Question: I am testing out my appengine app and I have not been able to see any stat on the Dashboard for a couple of hours already. There is nothing on the graph. The app has been running for a while (79% of a frontend instance hours) The URIs being called from has been completely blank.

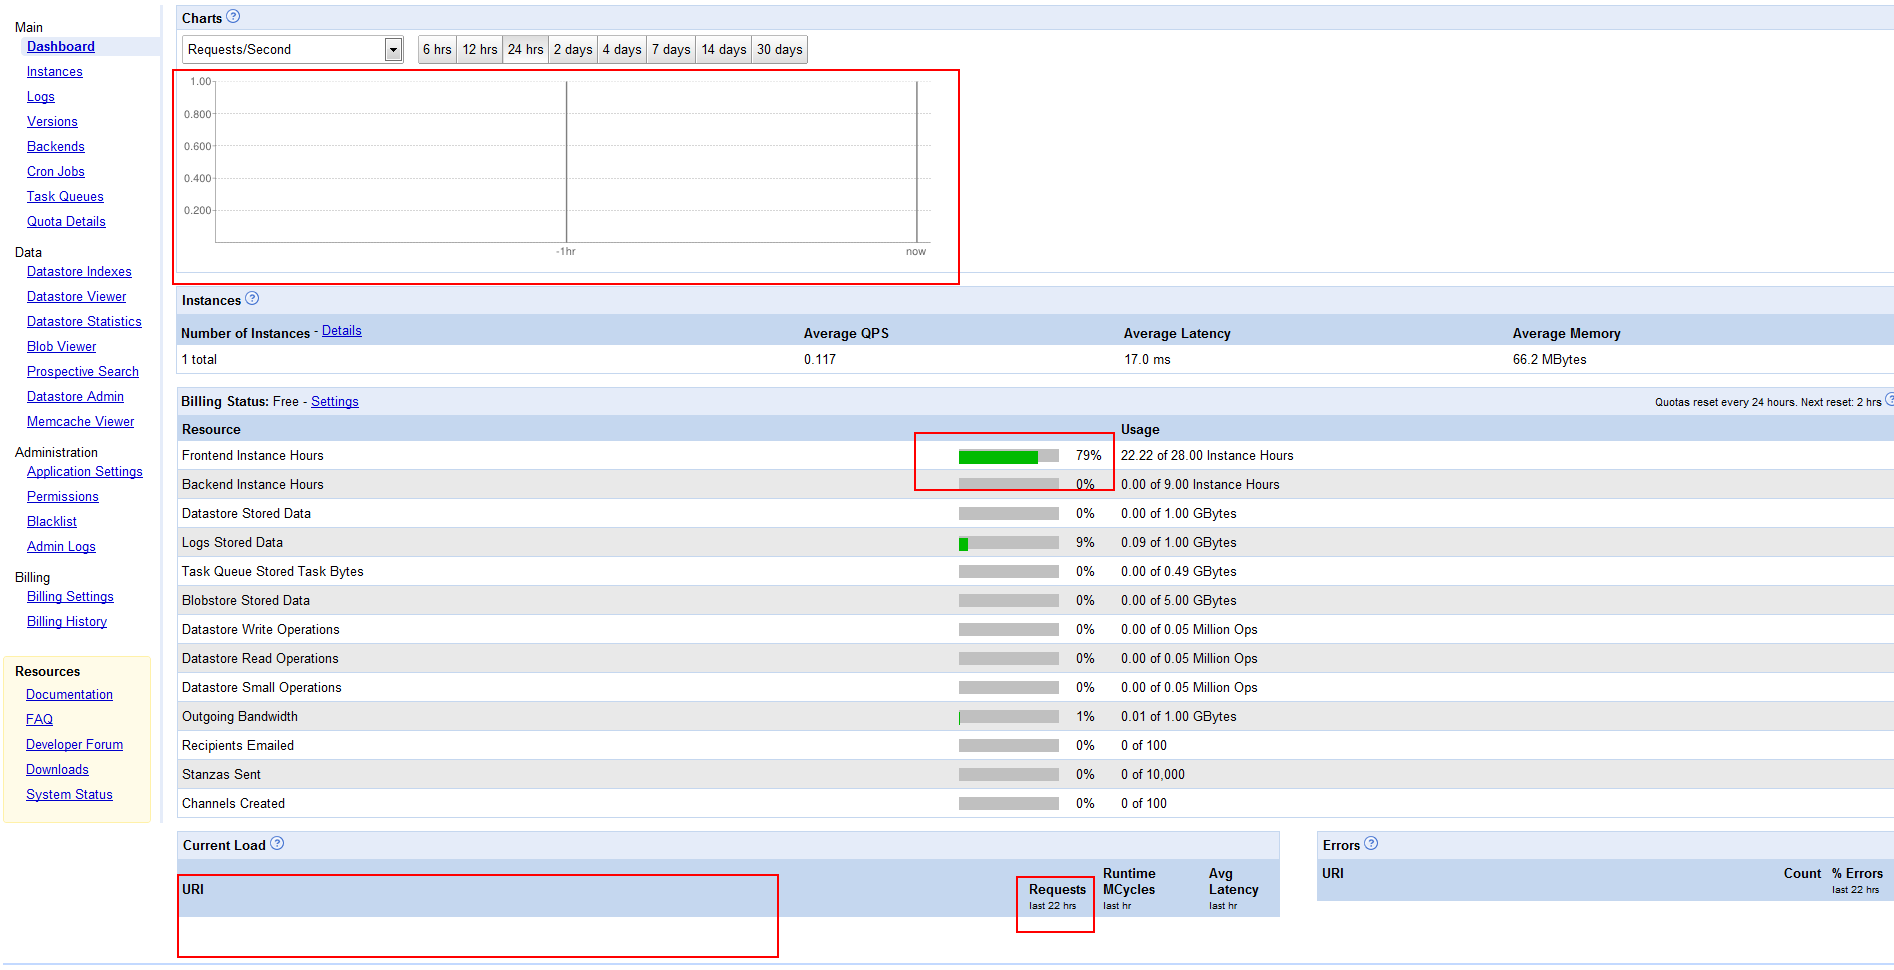
Answer: I've experienced some lags before, but never at that level. Perhaps you could get in touch with the GAE team through a <URL>.